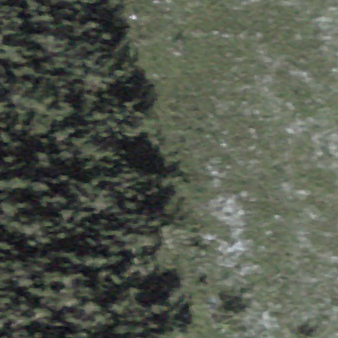
Label: other